Question: When my page loads, I find the position of 'div_left' on the page and set the top of 'div_right' so that they appear side by side. This is the only way I have found to do this because my page is complicated with multiple forms and such. The code to find/set position is this:
'''
function findPos() {
var curLeft = curTop = 0;
var obj = $("#div_left");
var position = obj.position();
curLeft = position.left;
curTop = position.top;
moveToPos(curLeft, curTop);
}
function moveToPos(newLeft, newTop) {
$("#div_right").css({
position: "absolute",
top: newTop + "px",
left: (newLeft + 550) + "px"
});
}
'''
The elements that appear above these divs change size regularly, primarily via '.toggle()'. I'm finding that 'div_right' doesn't move with the rest of the page elements when the elements above it are "expanding" or "contracting". Is there a way to "append" 'div_right' to something or make it a child of something so that I don't have to programmatically move it every time? This would be painful due to the '.toggle()' animating.

So you can see, I can't contain 'div_left' and 'div_right' in a larger div because I'd be cutting through 'form1'. As far as I know, a form cannot be split up.
Basic HTML:
'''
<form id="form1">
<table id="table1"></table>
<div id="div_left"></div>
</form>
<div id="div_right">
<form id="form2"></form>
</div>
'''
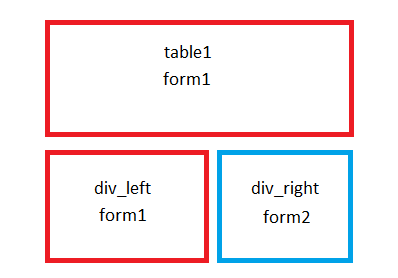
Answer: Could you try and explain how your code is different from this working fiddle? <URL>
Edit: posting code for posterity
# html
'''
<form method='post' id='form1'>
<div id='table_container'>
<table><tr><td>1</td><td>2</td></tr></table>
</div>
<div id='div_left'>
</div>
</form>
<div id='div_right'>
<form method='post' id='form2'>
</form>
</div>
<div style='clear:both'></div>
<div id='other_content'>
<p>Look at me</p>
</div>
'''
# css
'''
#table_container
{
background-color: pink;
}
#div_left
{
float: left;
width: 100px;
height: 100px;
background-color: lime;
}
#div_right
{
float: left;
width: 100px;
height: 100px;
background-color: cyan;
}
'''
Fiddle with code from <URL>